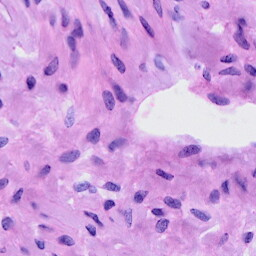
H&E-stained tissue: Cervix